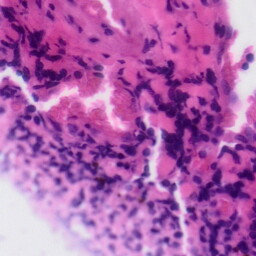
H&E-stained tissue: Tonsil